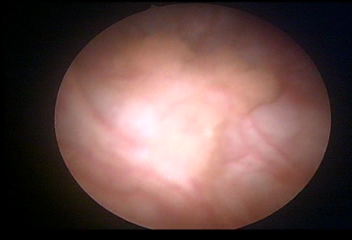
Modality: WLC
Class: Malignant
Subclass: LowGradePapillary
Lesion: L1
Stage: Ta
Morphology: Papillary
Bladder cancer association: Yes
Annotated structures: Tumor